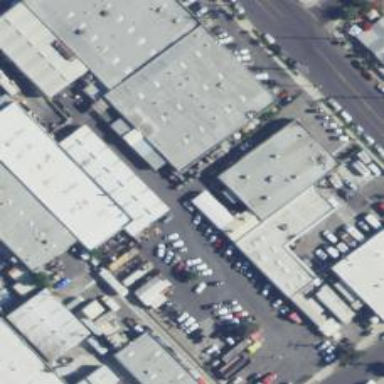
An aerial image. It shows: Industrial building.